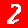
Digit: 2